Question: I have a PopupView with a scrollable label (like Marquee type). Its scrolled inside a 'labelView', which is just a 'UIView'.
I decided to add an effect of transparent gradient to the left and right sides of 'labelView' using the following code:
'''
let gradientLayer = CAGradientLayer()
gradientLayer.startPoint = CGPoint(x: 0, y: 0)
gradientLayer.endPoint = CGPoint(x: 0.5, y: 0)
gradientLayer.colors = [UIColor.clear.cgColor, UIColor.white.cgColor, UIColor.white.cgColor]
gradientLayer.locations = [0, 0.2, 1]
gradientLayer.frame = labelView.bounds
labelView.layer.mask = gradientLayer
'''
But the effect is visible only on the left side of the 'labelView'. Right side is unchanged:

How can I apply the same gradient to the 'labelView' right side?
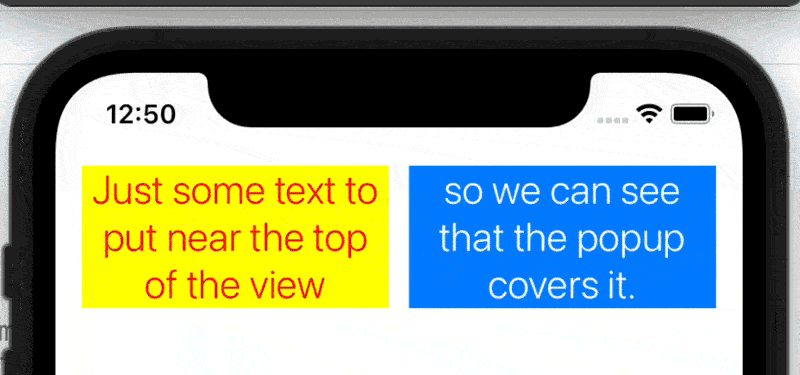
Answer: You should change your start/end points and your color locations
In a linear Gradient locations are relative points where [colors] are presented.
'''
0 0.2 0.8 1
|--|-----|--|
'''
so from 0 to 0.2 (20% of total length) we will have a gradient of clear to white, then from 0.2 (20%) to 0.8 (80%) a gradient from white to white (solid white) and from 0.8 (80%) to 1 (100%) a gradient from white to clear color.
From apple <URL>
> Discussion
The gradient stops are specified as values between 0 and 1. The values must be monotonically increasing. If nil, the stops are spread uniformly across the range. Defaults to nil.
When rendered, the colors are mapped to the output color space before being interpolated.
'''
let gradientLayer = CAGradientLayer()
gradientLayer.startPoint = CGPoint(x: 0, y: 0.5)
gradientLayer.endPoint = CGPoint(x: 1, y: 0.5)
gradientLayer.colors = [UIColor.clear.cgColor, UIColor.white.cgColor, UIColor.white.cgColor, UIColor.clear.cgColor]
gradientLayer.locations = [0, 0.2, 0.8, 1]
gradientLayer.frame = labelView.bounds
labelView.layer.mask = gradientLayer
'''
<URL>